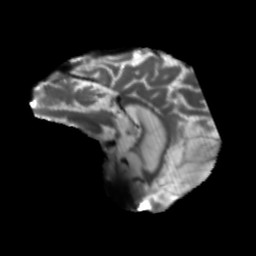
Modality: T2w
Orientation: sagittal
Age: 67
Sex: female
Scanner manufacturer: siemens
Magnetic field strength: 3 T
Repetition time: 5.25 s
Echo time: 0.08 s